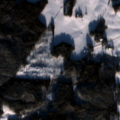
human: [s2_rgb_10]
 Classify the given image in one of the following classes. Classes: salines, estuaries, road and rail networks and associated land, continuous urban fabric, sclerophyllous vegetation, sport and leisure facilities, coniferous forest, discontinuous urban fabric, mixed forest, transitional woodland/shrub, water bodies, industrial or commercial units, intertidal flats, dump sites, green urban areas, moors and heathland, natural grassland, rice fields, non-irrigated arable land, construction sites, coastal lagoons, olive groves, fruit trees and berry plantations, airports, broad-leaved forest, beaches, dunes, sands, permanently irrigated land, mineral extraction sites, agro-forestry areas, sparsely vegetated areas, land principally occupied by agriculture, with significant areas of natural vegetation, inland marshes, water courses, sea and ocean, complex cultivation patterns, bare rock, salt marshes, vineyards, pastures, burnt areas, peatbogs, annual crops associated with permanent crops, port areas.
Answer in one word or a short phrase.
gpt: non-irrigated arable land, land principally occupied by agriculture, with significant areas of natural vegetation, coniferous forest, mixed forest